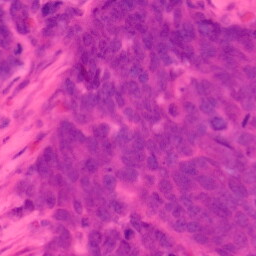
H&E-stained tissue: Colon